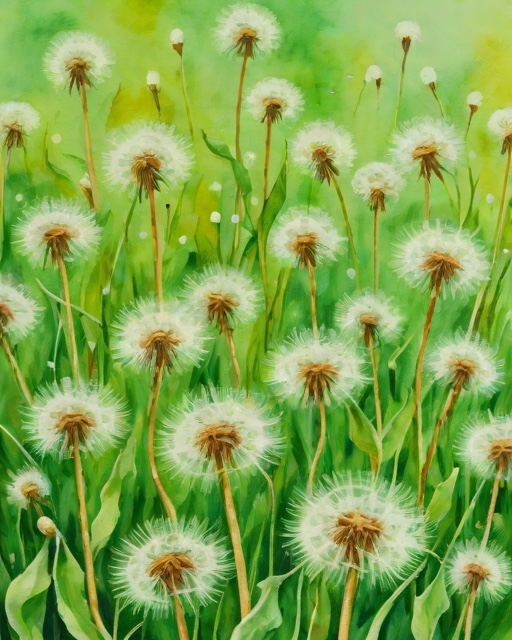
Category: New Baby